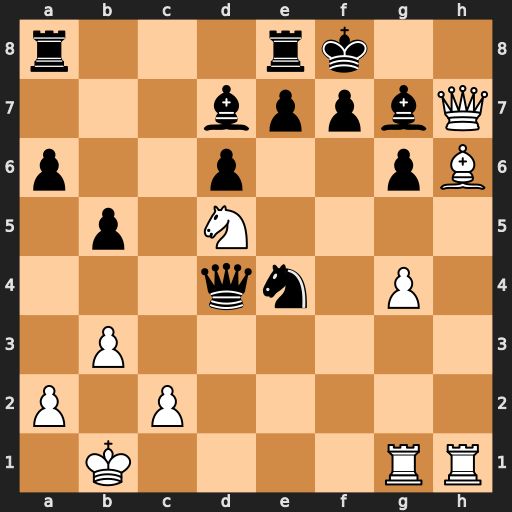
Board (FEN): r3rk2/3bppbQ/p2p2pB/1p1N4/3qn1P1/1P6/P1P5/1K4RR
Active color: w
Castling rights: -
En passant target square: -
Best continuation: Qh8#